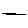
Label: line